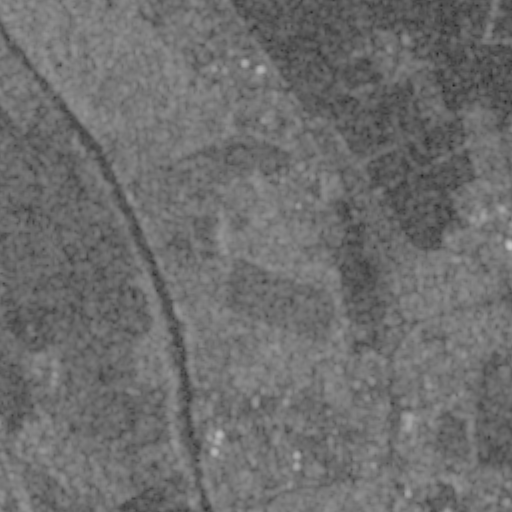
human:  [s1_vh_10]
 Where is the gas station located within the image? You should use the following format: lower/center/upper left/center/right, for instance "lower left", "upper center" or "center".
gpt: The gas station is located in the lower right of the image.
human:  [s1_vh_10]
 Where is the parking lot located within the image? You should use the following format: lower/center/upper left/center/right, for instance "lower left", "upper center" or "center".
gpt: The parking lot is located in the lower right of the image.
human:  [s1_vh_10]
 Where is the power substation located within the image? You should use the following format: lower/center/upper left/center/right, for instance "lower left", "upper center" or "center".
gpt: The power substation is located in the center of the image.
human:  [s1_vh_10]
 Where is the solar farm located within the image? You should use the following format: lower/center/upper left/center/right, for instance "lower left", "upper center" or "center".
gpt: The solar farm is located in the upper right of the image.
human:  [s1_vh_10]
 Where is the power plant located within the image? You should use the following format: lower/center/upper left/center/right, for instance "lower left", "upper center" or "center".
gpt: There is no power plant in the image.

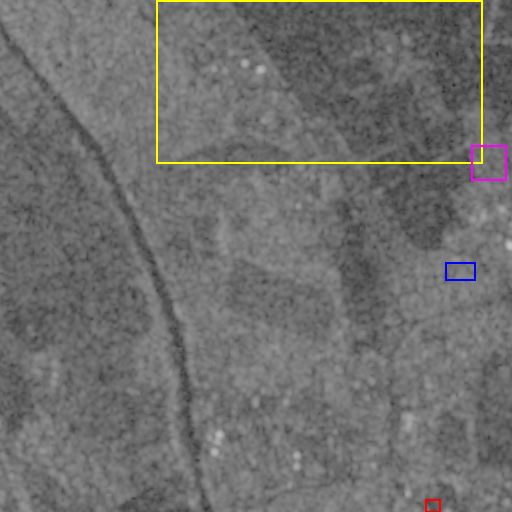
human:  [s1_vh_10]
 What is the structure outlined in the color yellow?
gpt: The structure outlined in yellow is a crop field.
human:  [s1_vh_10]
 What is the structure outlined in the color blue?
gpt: The structure outlined in blue is a park.
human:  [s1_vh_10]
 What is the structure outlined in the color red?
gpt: The structure outlined in red is a parking lot.
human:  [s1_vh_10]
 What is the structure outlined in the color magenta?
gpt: The structure outlined in magenta is a solar farm.
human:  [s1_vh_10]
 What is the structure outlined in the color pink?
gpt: There is no pink outline.